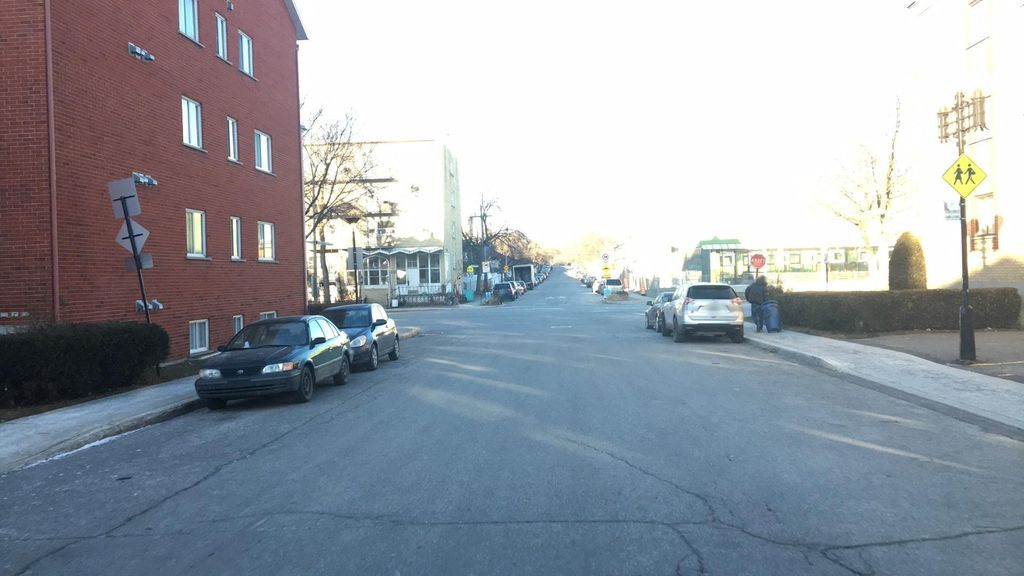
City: montreal